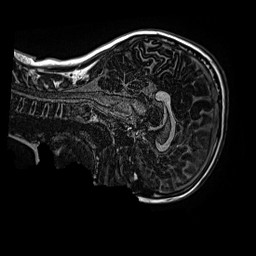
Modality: MP2RAGE
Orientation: sagittal
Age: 11
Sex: female
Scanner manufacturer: siemens
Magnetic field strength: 3 T
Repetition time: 4 s
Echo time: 0.00299 s